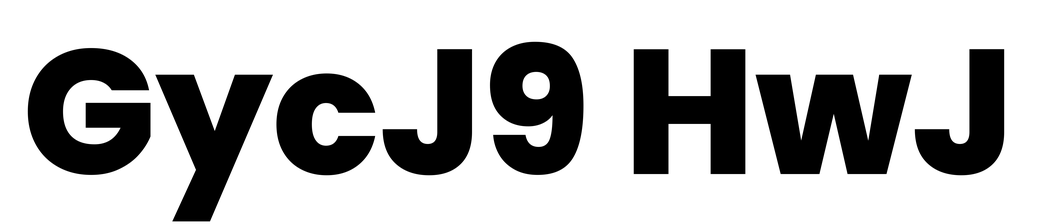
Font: Poppins-ExtraBold